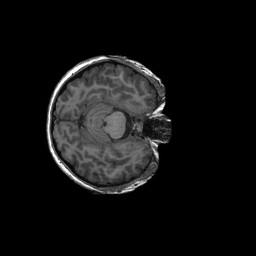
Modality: T1w
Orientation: axial
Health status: ill
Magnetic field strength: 3 T